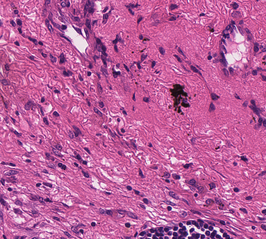
Tumor epithelial tissue: no
Tumor-associated stroma tissue: yes
Normal tissue: no